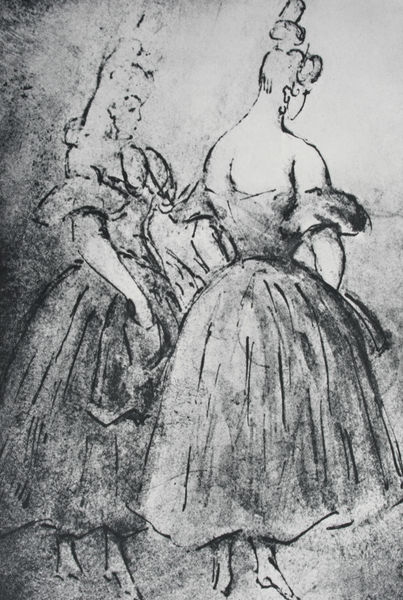
Titel: Deux filles, Zwei Mädchen
Künstler: Constantin Guys
Schlagwörter: weiß, frauen, impressionismus, ausschnitt, damen, degas, elegant, frau, frisur, frisuren, kleid, kleider, ohrring, profil, rücken, schmuck, schwarz, skizze, toulouse lautrec, zeichnung, blick, dame, ball, tanz, arm, arme, falten, gesicht, haarschmuck, ärmel, spiegel, spiegelung, haare, stehend, paar, tanzen, tänzerin, tänzerinnen, dekoltee, puffärmel, schulter, schultern, beine, taille, dutt, rückenansicht, umrisse, zwei, ballett, röcke, spiegelbild, studie, grafik, graphik, grau, füsse, fancy, hands, white, women, black, bun, dress, dresses, female, formal, france, girls, gray, grey, hair, ladies, lady, nose, old, painting, skirt, woman, zwei frauen, monet, manet, gown, hochgesteckt, looking, print, two, unten, barfuss, schulterfrei, tusche, kohle, schwarzweiss, lautrec, bleistift, tasche, toulouse, hand, profile, sad, naked, nude, ear, girl, head, hochfrisur, frei, costume, eyes, feet, stand, steckfrisur, river, side, drawing, paper, black and white, gaze, look, kopfschmuck, shadow, chin, mouth, etching, illustration, line, monochrome, outline, sketch, walking, french, doppelt, faces, pair, tailliert, ballkleid, happy, victorian, outside, human, arms, neck, shoulder, design, ink, ansichten, lol, rückendekolleté, art, beauty, back, foot, pocket, shoes, study, pencil, english, eye, lines, cloth, earring, earrings, bare, shoulders, stare, drall, coal, shading, wash, charcoal, paint, decollete, studienblatt, gloves, contrast, humans, fashion, strap, faltenröcke, dance, dancer, dancing, standing, body, ruffles, sleeves, visage, ballet, tanzschritte, dancers, ballonrock, slim, dying, princess, fan, basic, shades, one, barefoot, hairstyle, bag, petticoat, dames, hairdo, k, raph, two women, andfrau, frisusr, toes, earings, behind, contour, blank and white, organza, artwork, pointed toes, knot, bellerina, grace, updo, turned, heair, sktch, pencil drawing, demoiselles d'avignon, cancan, moulin rouge, nankin, bakc, festivity, on, classy women, turning, backs, heel, cancan dancer, cancan dancers, pointed feet, two ladies, wemen, girk, high heel, hand bag, tiptoe, does this dress give me back fat?, ruffes, balettkleider